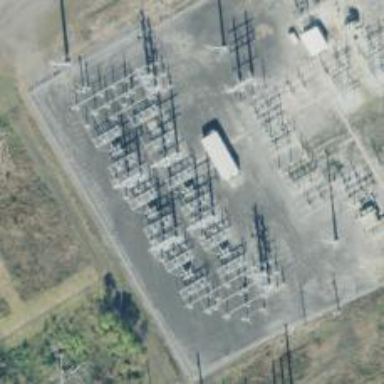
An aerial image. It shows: Switch used for power control.